Interaction volume radius: 5 \u00c5
Interaction volume height: 10 \u00c5
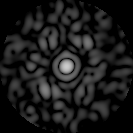
Disorder parameter: 0.8482